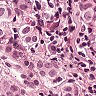
Metastatic tissue present: yes